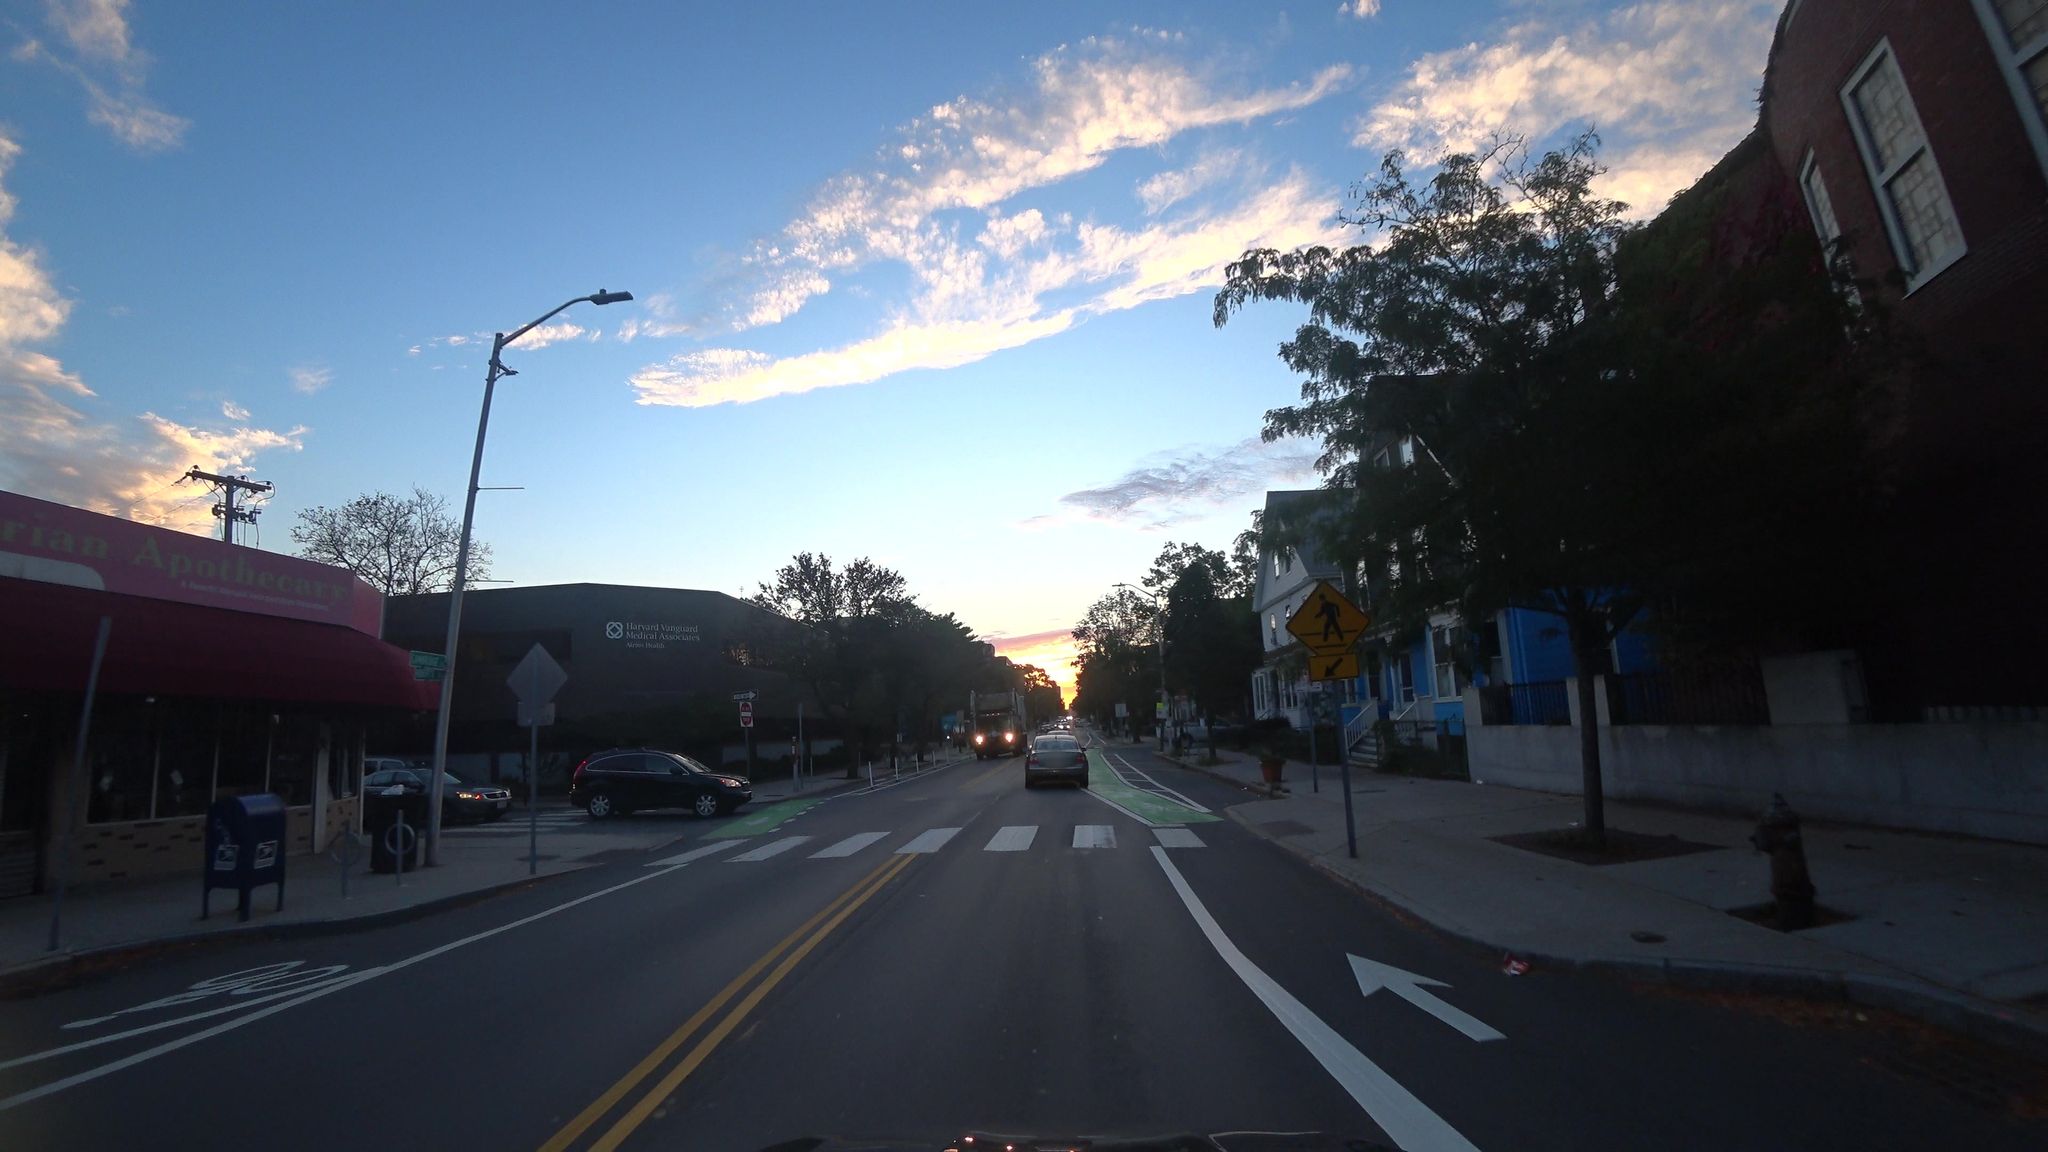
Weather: clear
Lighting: dusk/dawn
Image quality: good
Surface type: driving surface
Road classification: footway
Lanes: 2
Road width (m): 21.3
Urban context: urban centre
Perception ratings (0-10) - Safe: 4.27, Lively: 8.87, Beautiful: 7.05, Boring: 1.75, Depressing: 3.24, Wealthy: 6.03